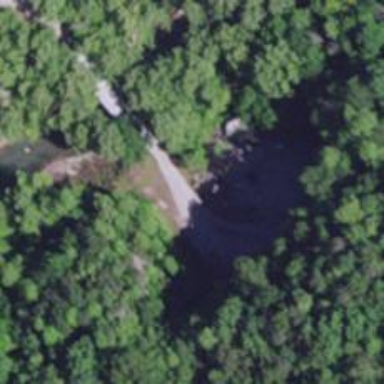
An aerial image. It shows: Covered bridge over service road.